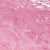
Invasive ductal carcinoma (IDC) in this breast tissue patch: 0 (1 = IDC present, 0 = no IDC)